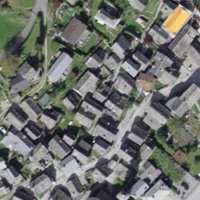
EUNIS habitat code: 55
Species observed at this site:
Asplenium trichomanes
Cymbalaria muralis
Podarcis muralis
Fraxinus excelsior
Rumex alpinus
Noccaea caerulescens
Passer italiae
Ptyonoprogne rupestris